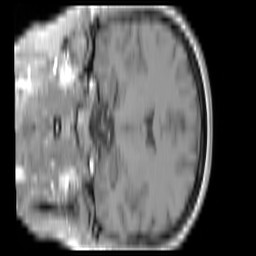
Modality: T1w
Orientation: coronal
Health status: ill
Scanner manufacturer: siemens
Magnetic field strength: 3 T
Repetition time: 0.4 s
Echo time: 0.00246 s